Question: I am trying to compile this code:
'''
from collections import OrderedDict
import pdb
pdb.set_trace()
def alphaDict(words):
alphas = OrderedDict()
words = sorted(words, key = str.lower)
words = filter(None, words);
for word in words:
if word[0].upper() not in alphas:
alphas[word[0].upper()] = []
alphas[word[0].upper()].append(word.lower())
return alphas
def listConvert(passage):
alphabets = " abcdefghijklmnopqrstuvwxyz"
for char in passage:
if char.lower() not in alphabets:
passage = passage.replace(char, "")
listConvert(passage)
passage = rDup(passage.split(" "))
return passage
def rDup(sequence):
unique = []
[unique.append(item) for item in sequence if item not in unique]
return unique
def otherPrint(word):
base = "http://dictionary.reference.com/browse/"
end = "?s=t"
from nltk.corpus import wordnet as wn
data = [s.definition() for s in wn.synsets(word)]
print("<li>")
print("<a href = '" +base+word+end+"' target = '_blank'><h2 class = 'dictlink'>" +(word.lower())+":</h2></a>")
if not data:
print("Sorry, we could not find this word in our data banks. Please click the word to check <a target = '_blank' class = 'dictlink' href = 'http://www.dictionary.com'>Dictionary.com</a>")
return
print("<ul>")
for key in data:
print("<li>"+key+"</li>")
print("</ul>")
print("</ol>")
print("</li>")
def formatPrint(word):
base = "http://dictionary.reference.com/browse/"
end = "?s=t"
from PyDictionary import PyDictionary
pd = PyDictionary()
data = pd.meaning(word)
print "<li>"
print "<a href = '" +base+word+end+"' target = '_blank'><h2 class = 'dictlink'>" +(word.lower())+":</h2></a>"
if not data:
print "Sorry, we could not find this word in our data banks. Please click the word to check <a target = '_blank' class = 'dictlink' href = 'http://www.dictionary.com'>Dictionary.com</a>"
return
print "<ol type = 'A'>"
for key in data:
print "<li><h3 style = 'color: red;' id = '" +word.lower()+ "'>"+key+"</h3><ul type = 'square'>"
for item in data[key]:
print "<li>" +item+"</li>"
print "</ul>"
print "</li>"
print "</ol>"
print "</li>"
def specPrint(words):
print "<ol>"
for word in words:
otherPrint(word)
print "</ol>"
print "<br/>"
print "<br/>"
print "<a href = '#list'> Click here</a> to go back to choose another letter<br/>"
print "<a href = '#sentence'>Click here</a> to view your sentence.<br/>"
print "<a href = '#header'>Click here</a> to see the owner's information.<br/>"
print "<a href = '../html/main.html'>Click here</a> to go back to the main page."
print "</div>"
for x in range(0, 10):
print "<br/>"
'''
To all those who answered my previous question, thank you. It worked, I will be accepting an answer soon. However, I have another problem. When I try to import wordnet in a shell (by compiling and IDLE commands), the process works fine. However, on xampp, I get this error:

Can someone please explain this as well? Thanks!
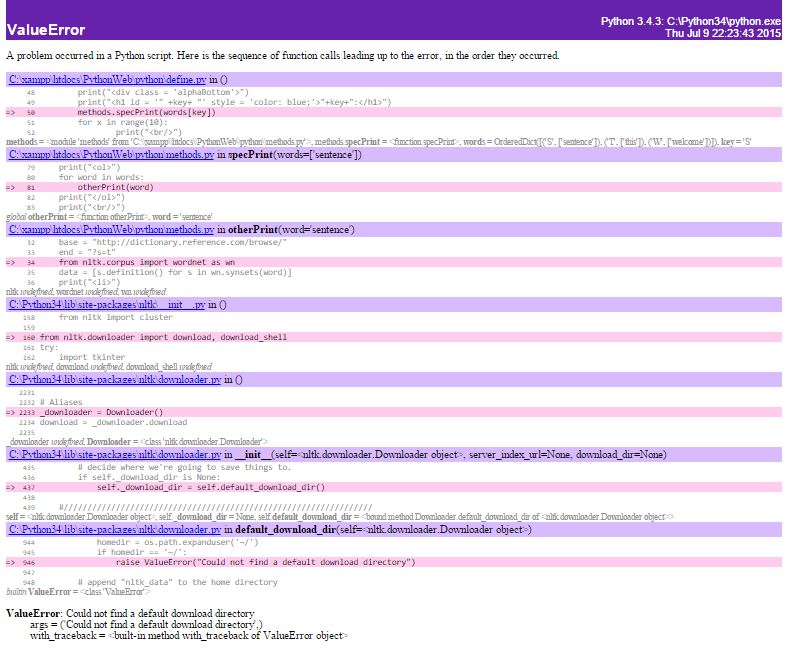
Answer: Your for loop is not indented in other loop -
'''
for key in data:
print("<li>"+key+"</li>")
print("</ul>")
print("</ol>")
print("</li>")
'''
This is most probably the issue. Try indenting it-
'''
for key in data:
print("<li>"+key+"</li>")
print("</ul>")
print("</ol>")
print("</li>")
'''
Also, please understand that python treats 'tabs' and 'spaces' differently, so assuming you indent one line using 'tab' and then next line using '4 spaces' (manual spaces) it would cause indentation error in Python. You have to either use all spaces or all tabs , you cannot use a mixture of both (even though they look the same).